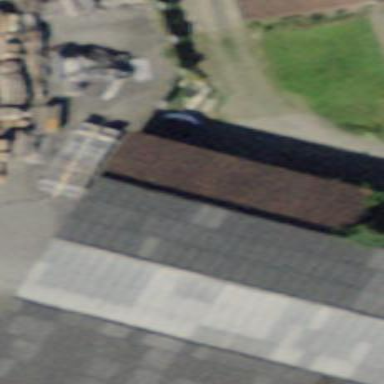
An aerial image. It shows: View of roof of building.